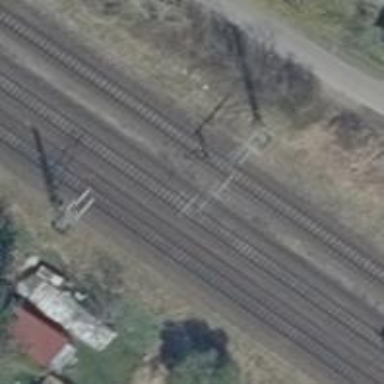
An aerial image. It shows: Railway milestone with catenary mast.